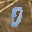
Label: 0